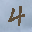
Label: 4